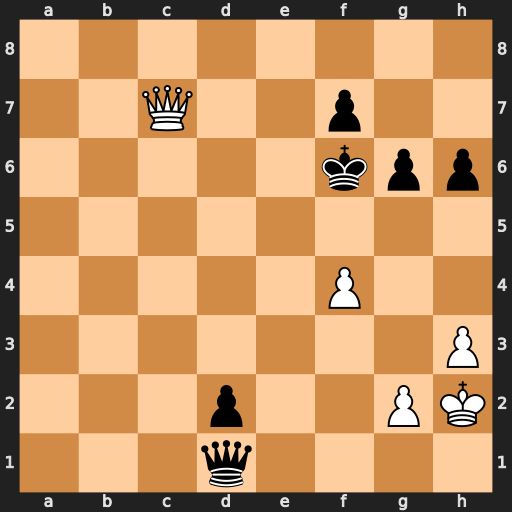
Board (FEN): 8/2Q2p2/5kpp/8/5P2/7P/3p2PK/3q4
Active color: w
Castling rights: -
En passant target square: -
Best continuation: Qe5#